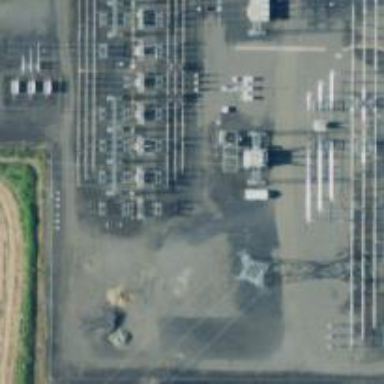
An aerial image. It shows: Outdoor power switch.